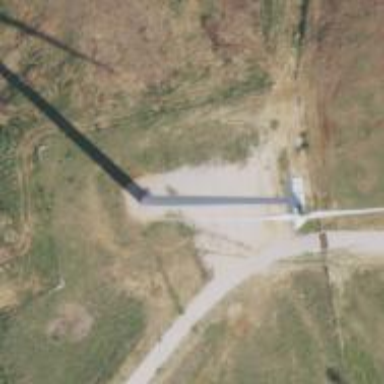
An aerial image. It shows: Wind generator powered by horizontal axis wind turbine.